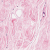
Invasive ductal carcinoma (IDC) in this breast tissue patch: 0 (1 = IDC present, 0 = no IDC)